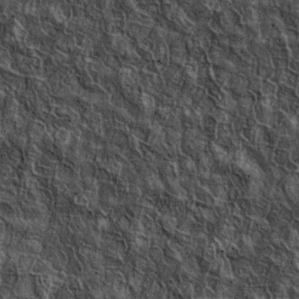
Label: non_frost